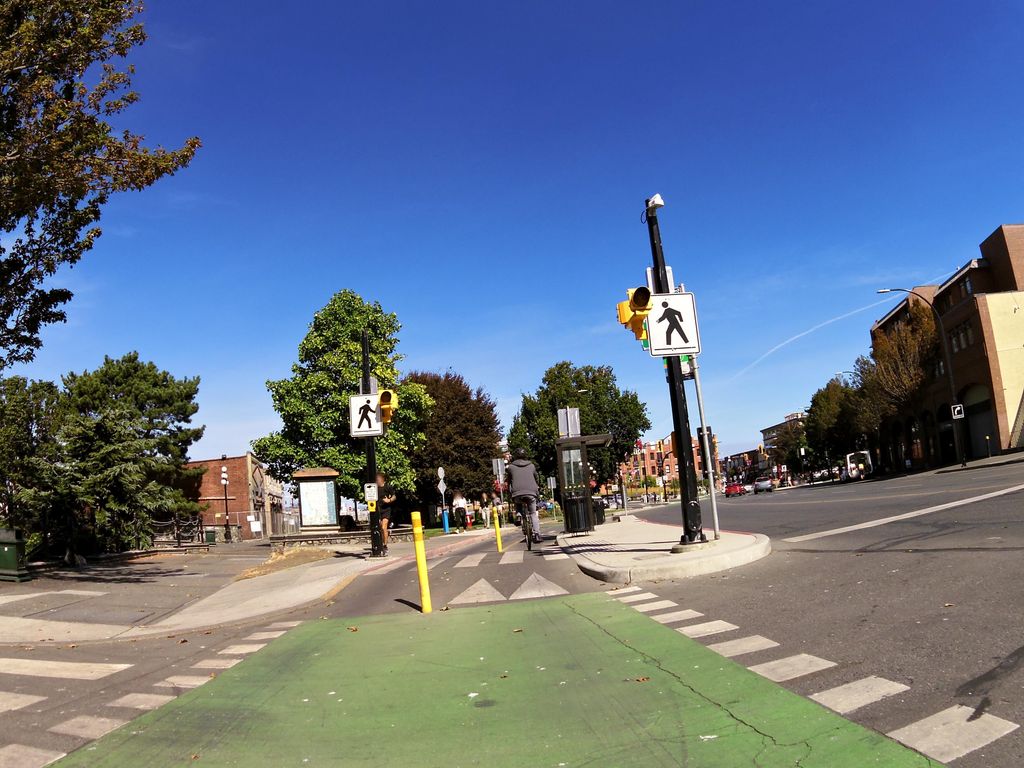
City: victoria